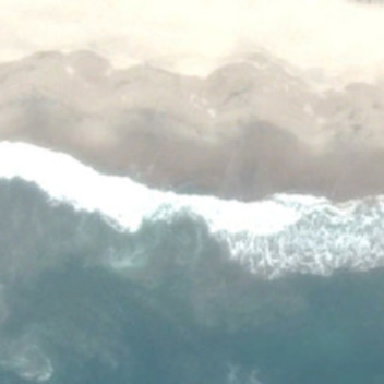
Some trees were planted on the beach .